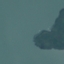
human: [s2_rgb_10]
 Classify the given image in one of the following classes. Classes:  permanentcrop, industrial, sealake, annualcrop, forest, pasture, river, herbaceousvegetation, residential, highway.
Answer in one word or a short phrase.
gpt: SeaLake